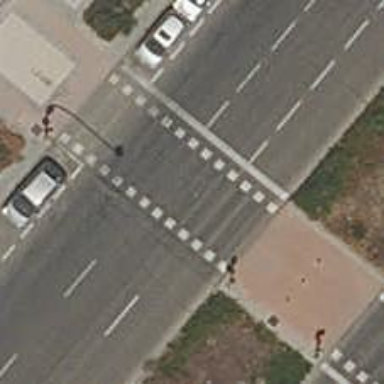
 there are traffic signals and zebra crossing."